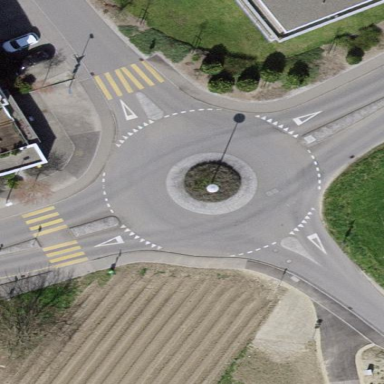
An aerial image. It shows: Roundabout at tertiary road junction.